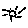
Label: sun